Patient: sex M, age 79
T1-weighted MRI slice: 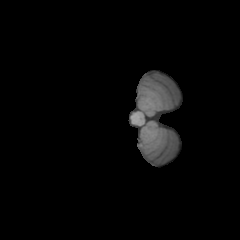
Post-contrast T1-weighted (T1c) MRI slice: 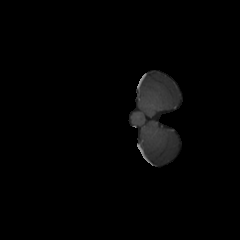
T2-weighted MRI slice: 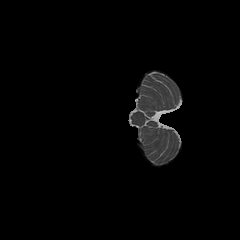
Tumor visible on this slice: no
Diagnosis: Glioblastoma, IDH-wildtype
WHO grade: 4